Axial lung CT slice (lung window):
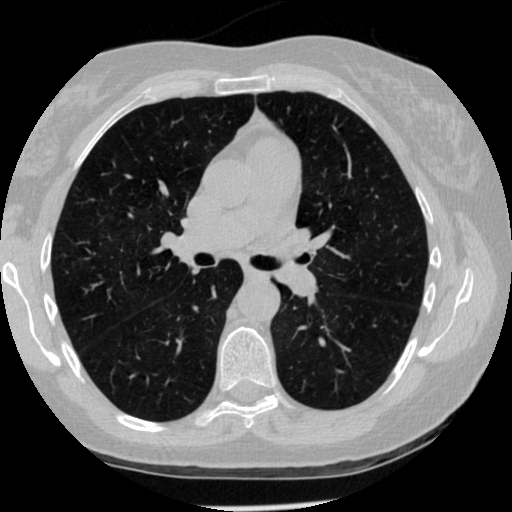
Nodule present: no